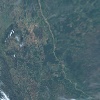
Label: land